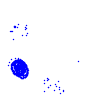
Particle: pion